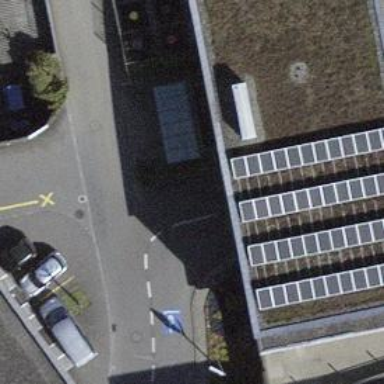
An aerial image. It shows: Parking area.